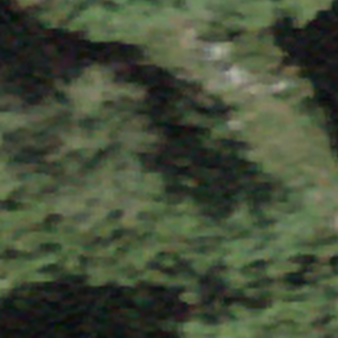
Label: other